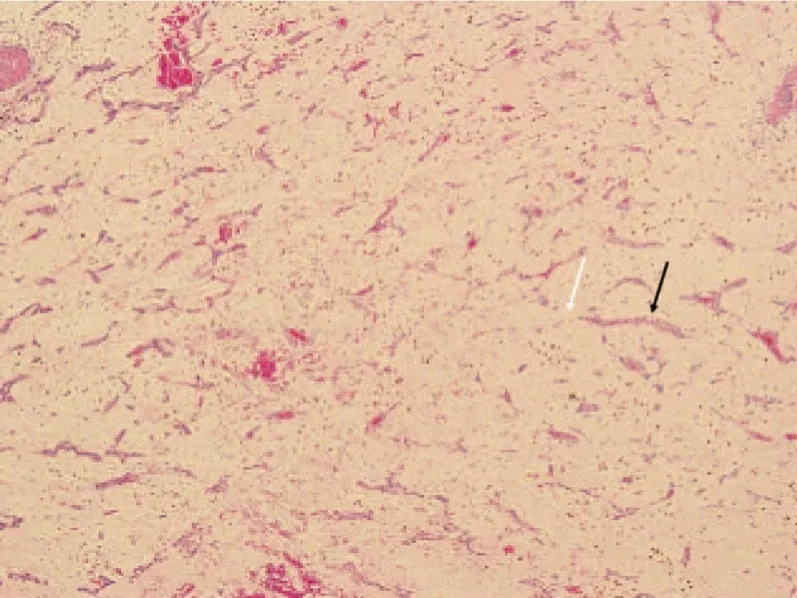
Biatrial tumor which was myxoma by pathological examination (H&E x40). Photomicrograph of the excised mass showing cords of tumor cells (black arrow) with eosinophilic cytoplasm. The tumor cells were within an abundant myxoid stroma (white arrow).
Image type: pathology (h&e)